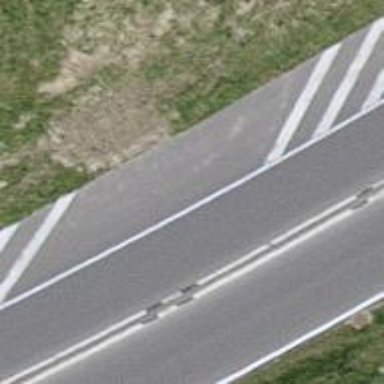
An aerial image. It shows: Primary road with asphalt surface.